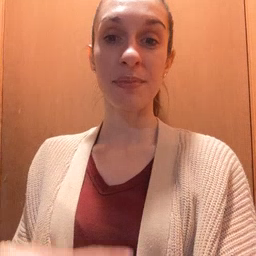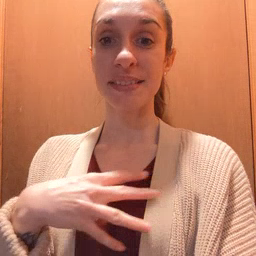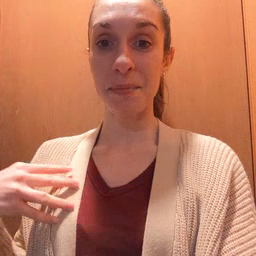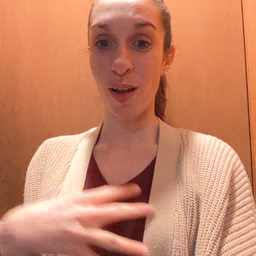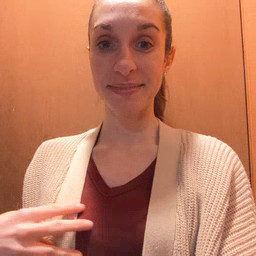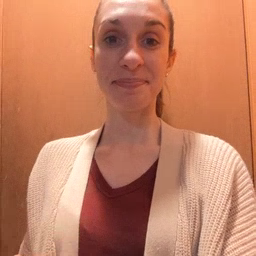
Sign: zebra